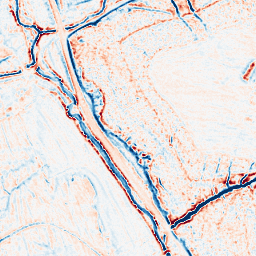
Category: edge_preserving
Decomposition family: bilateral
Decomposition parameters: d: 9
sigma_color: 25
sigma_space: 150
Upsampling method: bilinear
Upsampling parameters: scale: 8
Upsampling scale: 8